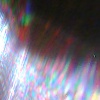
Label: sunburn